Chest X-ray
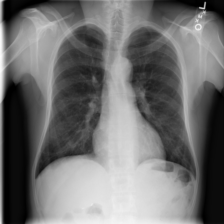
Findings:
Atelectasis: negative
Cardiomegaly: negative
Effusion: negative
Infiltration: positive
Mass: negative
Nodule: negative
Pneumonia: negative
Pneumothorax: negative
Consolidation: negative
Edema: negative
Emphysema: negative
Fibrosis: negative
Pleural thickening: negative
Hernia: negative